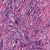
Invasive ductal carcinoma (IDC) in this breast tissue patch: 1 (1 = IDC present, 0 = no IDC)